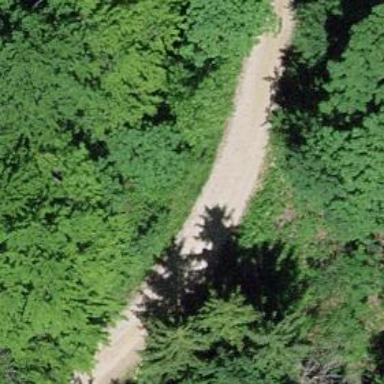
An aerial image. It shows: Gravel track with grade2 quality.